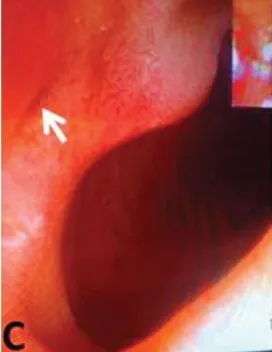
Oesophagogastroduodenoscopy showing duodenal lumen and choledochoduodenal fistula.
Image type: endoscopy (gi_endoscopy)